Question: How can I add items from another class to my listview in mainactivity class I really dont know. Any tips will be really valuable. :((((
'''
import java.util.ArrayList;
import java.util.List;
import android.os.Bundle;
import android.app.Activity;
import android.view.Menu;
import android.widget.ArrayAdapter;
import android.widget.ListView;
public class MainActivity extends Activity {
private ListView listOfTweets;
private ArrayAdapter<String> tweetsAdapter;
@Override
public void onCreate(Bundle savedInstanceState) {
super.onCreate(savedInstanceState);
setContentView(R.layout.activity_main);
listOfTweets = (ListView) findViewById(R.id.simple_list_item_1);
listOfTweets.setAdapter(tweetsAdapter);
TweetUtil tu = new TweetUtil();
//How to get list of tweets from TweetUtil here and add it in my listView here ?? ://
}
}
'''
This is the TweetUtil class.
'''
public class TweetUtil{
public List<String> getTodaysTweets(){
List<String> tweets = new ArrayList<String>();
tweets.add("Good Morning!");
tweets.add("How are you??");
return tweets;
}
}
'''

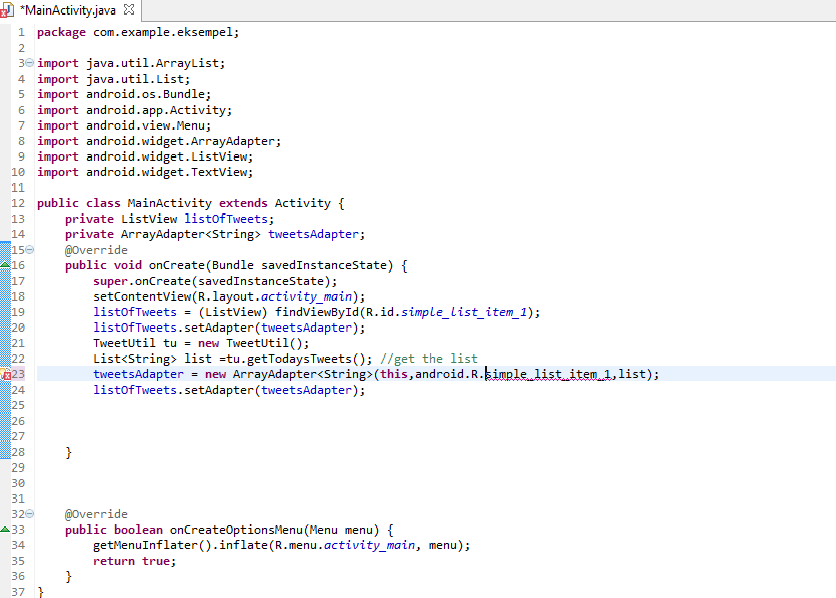
Answer: You can do as below
'''
setContentView(R.layout.activity_main);
listOfTweets = (ListView) findViewById(R.id.listview1);
// id of listview in activity_main.xml
TweetUtil tu = new TweetUtil();
List<String> list =tu.getTodaysTweets(); //get the list
tweetsAdapter = new ArrayAdapter<String>(this,android.R.layout.simple_list_item_1,list);
listOfTweets.setAdapter(tweetsAdapter);
'''